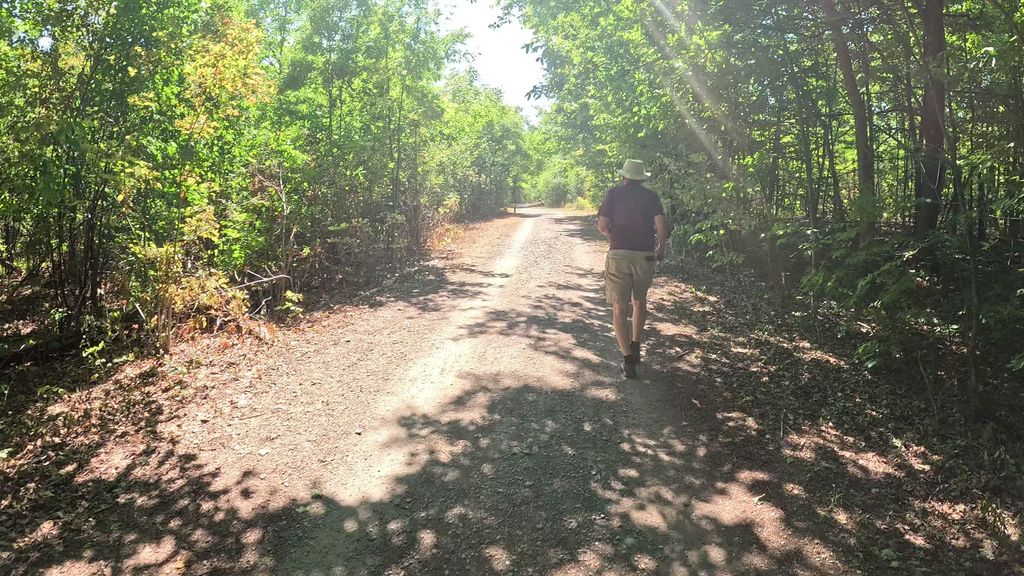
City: ottawa-gatineau